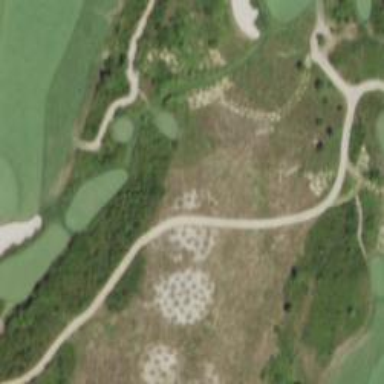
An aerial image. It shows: Path designated for golf carts.